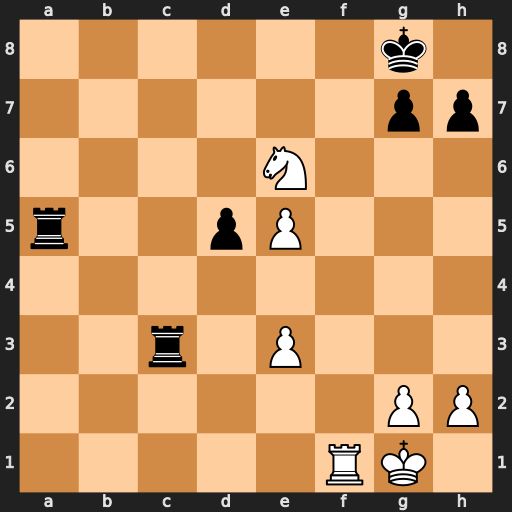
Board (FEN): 6k1/6pp/4N3/r2pP3/8/2r1P3/6PP/5RK1
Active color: w
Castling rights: -
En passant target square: -
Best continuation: Rf8#